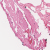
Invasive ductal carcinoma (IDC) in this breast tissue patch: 0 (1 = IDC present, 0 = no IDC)